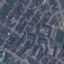
Land use / land cover class: Residential